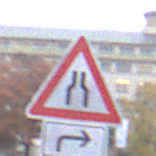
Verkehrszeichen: VerengteFahrbahn
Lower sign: RichtungsangabeDurchPfeile5
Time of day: MorningAfternoon
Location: Outdoor (Urban)
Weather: Overcast
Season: NotSpecified
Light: Natural